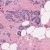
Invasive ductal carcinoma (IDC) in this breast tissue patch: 1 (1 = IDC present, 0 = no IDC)